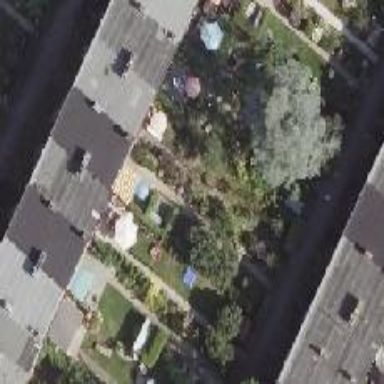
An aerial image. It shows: Residential garden area classified as leisure land.